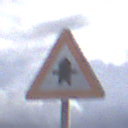
Verkehrszeichen: Vorfahrt
Umgebung: Outdoor, Suburban
Tageszeit: MorningAfternoon
Wetter: PartlyCloudy
Licht: Natural
Jahreszeit: NotSpecified
Kontrast: LowContrast